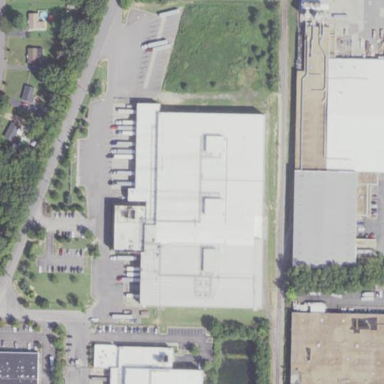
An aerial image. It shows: Building.